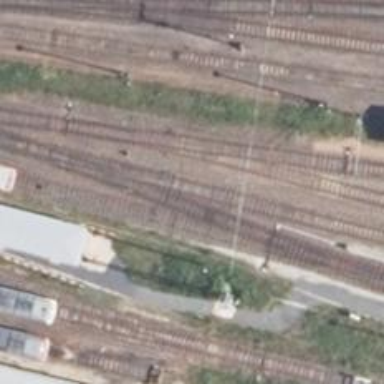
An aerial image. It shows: Railway switch.